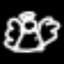
Label: angel